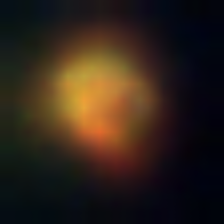
Taxon: NanoPlankton
Group: Other